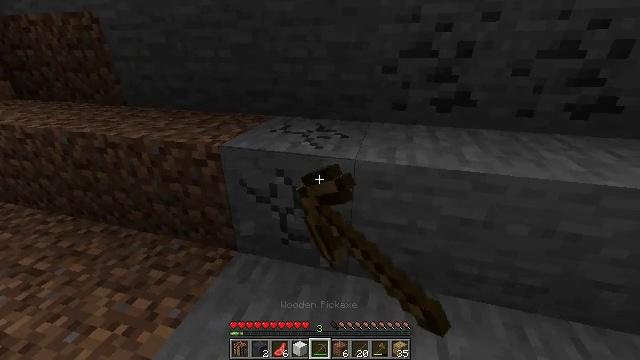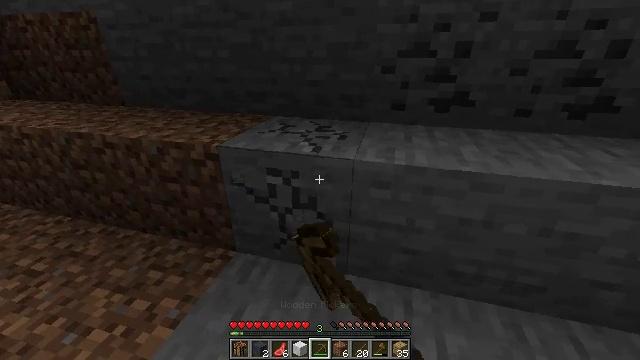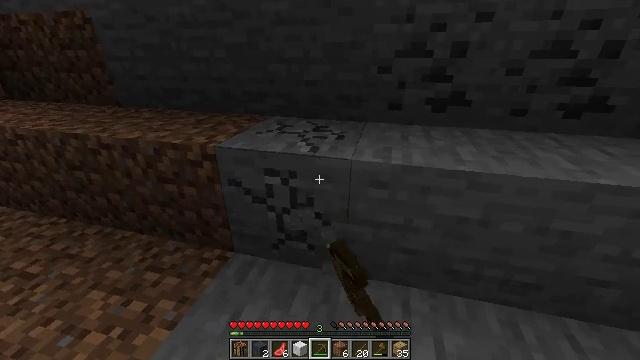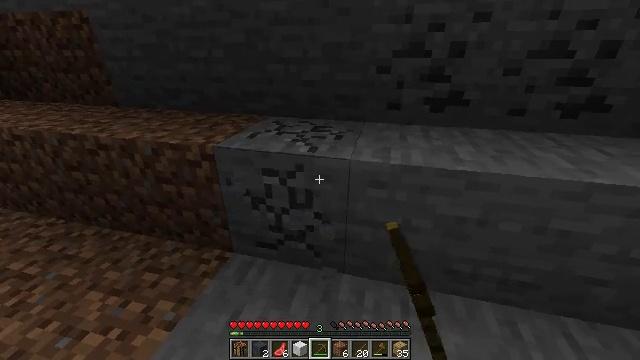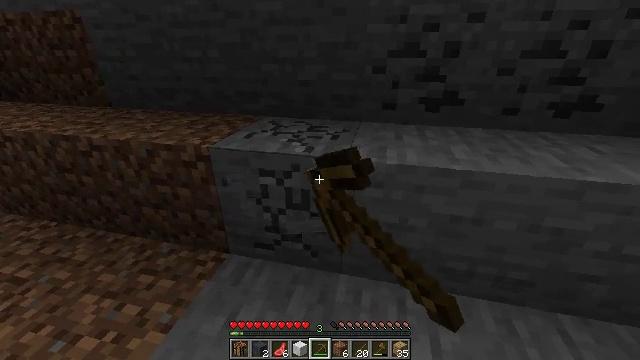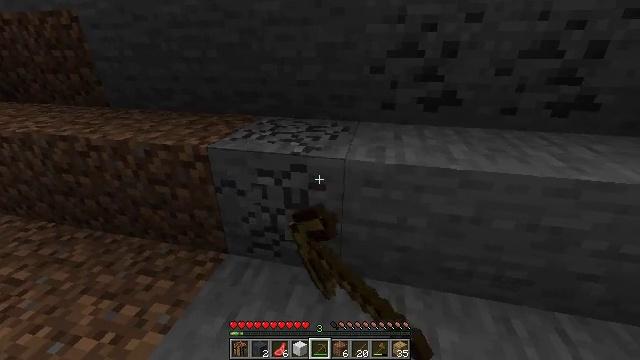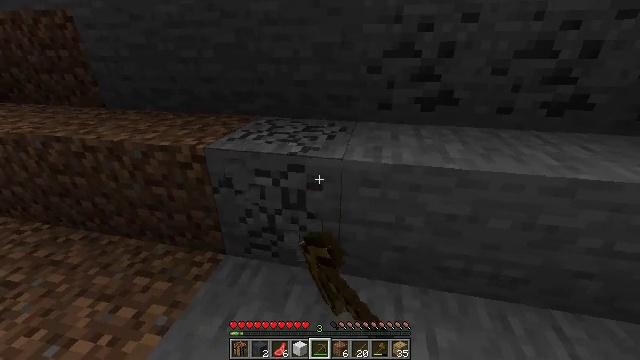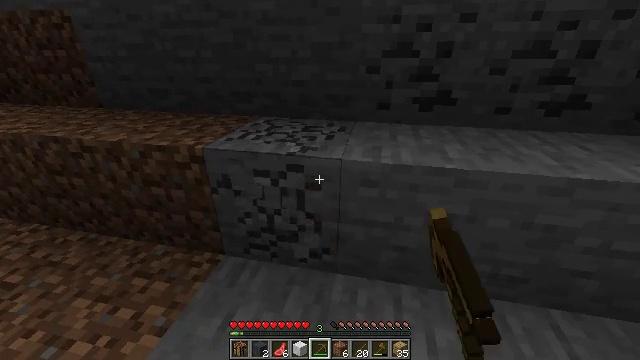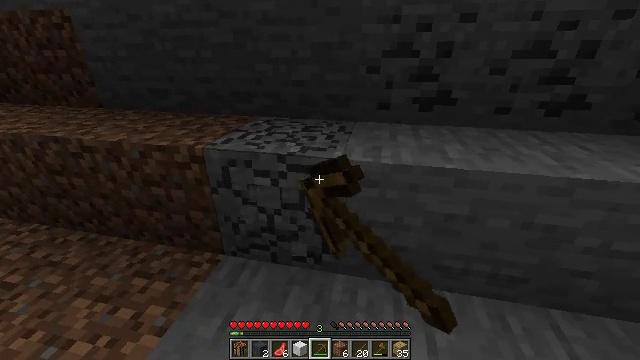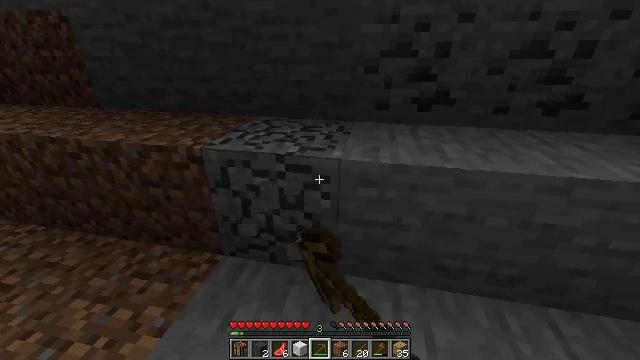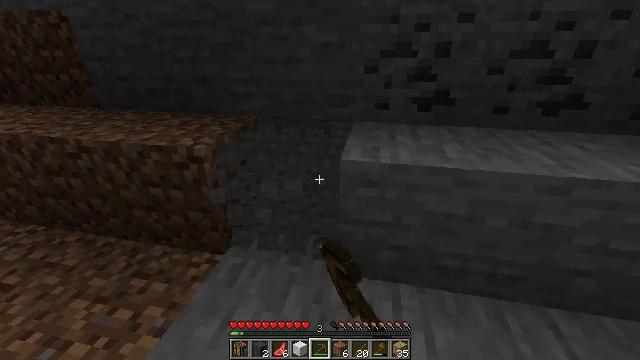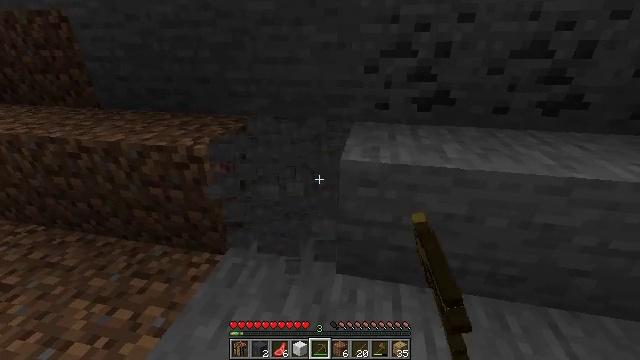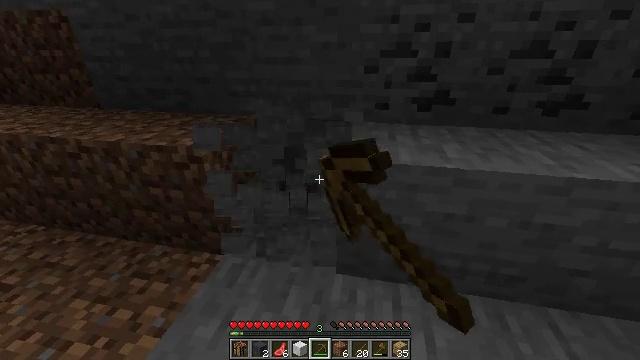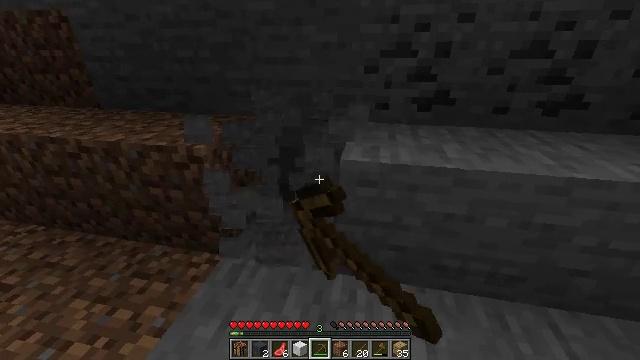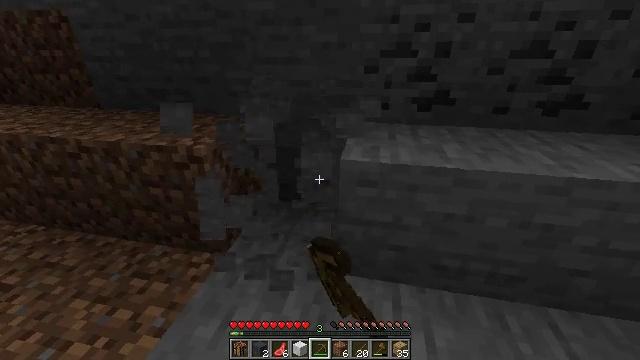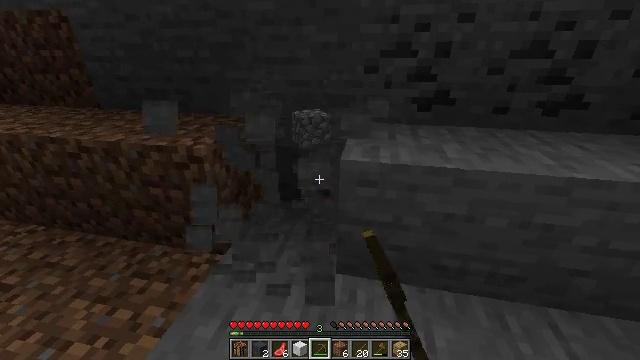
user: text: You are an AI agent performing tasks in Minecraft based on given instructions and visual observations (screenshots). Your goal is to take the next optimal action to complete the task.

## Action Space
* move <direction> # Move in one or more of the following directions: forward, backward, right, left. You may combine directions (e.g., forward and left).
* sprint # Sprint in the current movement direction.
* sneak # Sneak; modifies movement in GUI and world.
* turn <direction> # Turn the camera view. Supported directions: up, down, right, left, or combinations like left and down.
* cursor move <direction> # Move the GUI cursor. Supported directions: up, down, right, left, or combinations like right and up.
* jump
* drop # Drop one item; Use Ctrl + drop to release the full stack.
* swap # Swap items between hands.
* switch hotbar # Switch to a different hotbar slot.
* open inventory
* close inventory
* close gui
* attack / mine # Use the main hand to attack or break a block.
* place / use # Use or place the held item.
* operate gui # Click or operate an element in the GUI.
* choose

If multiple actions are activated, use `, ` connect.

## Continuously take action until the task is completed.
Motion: motion action
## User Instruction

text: Break the stone block.
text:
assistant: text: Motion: attack / mine
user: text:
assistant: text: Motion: attack / mine
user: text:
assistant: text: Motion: attack / mine
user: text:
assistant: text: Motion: attack / mine
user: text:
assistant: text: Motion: attack / mine
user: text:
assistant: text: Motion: attack / mine
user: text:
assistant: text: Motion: attack / mine
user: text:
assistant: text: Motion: attack / mine
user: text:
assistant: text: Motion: attack / mine
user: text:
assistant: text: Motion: attack / mine
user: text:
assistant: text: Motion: attack / mine
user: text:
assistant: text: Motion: attack / mine
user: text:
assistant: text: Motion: attack / mine
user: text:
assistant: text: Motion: attack / mine
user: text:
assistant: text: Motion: attack / mine
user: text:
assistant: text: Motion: attack / mine
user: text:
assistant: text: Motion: turn right and down, attack / mine
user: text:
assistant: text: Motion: turn right, attack / mine
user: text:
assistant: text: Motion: turn right, attack / mine
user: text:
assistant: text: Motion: attack / mine
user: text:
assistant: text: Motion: attack / mine
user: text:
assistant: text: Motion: attack / mine
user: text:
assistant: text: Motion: attack / mine
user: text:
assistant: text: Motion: attack / mine
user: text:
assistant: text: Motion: attack / mine
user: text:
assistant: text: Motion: attack / mine
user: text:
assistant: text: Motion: attack / mine
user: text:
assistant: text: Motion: attack / mine
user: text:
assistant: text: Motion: attack / mine
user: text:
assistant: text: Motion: attack / mine